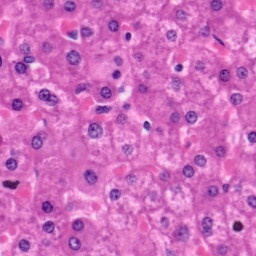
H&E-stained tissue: Liver